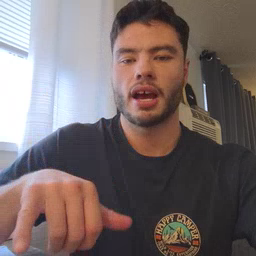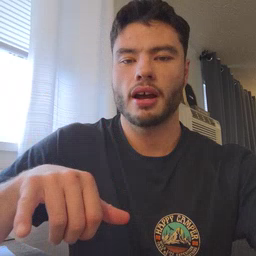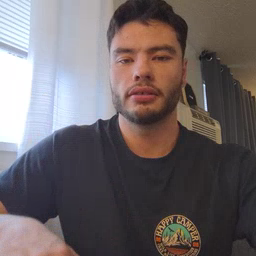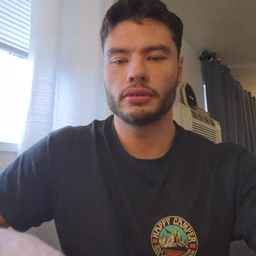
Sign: that